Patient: sex M, age 48
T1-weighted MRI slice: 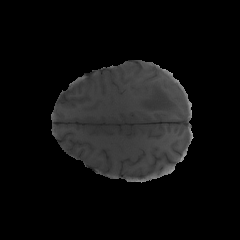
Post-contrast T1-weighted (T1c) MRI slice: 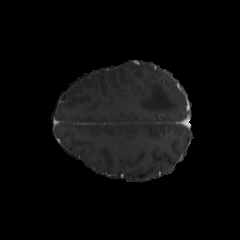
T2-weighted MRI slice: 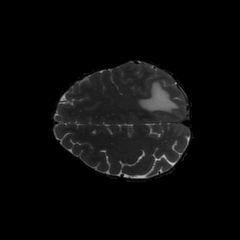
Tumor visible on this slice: yes
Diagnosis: Glioblastoma, IDH-wildtype
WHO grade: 4